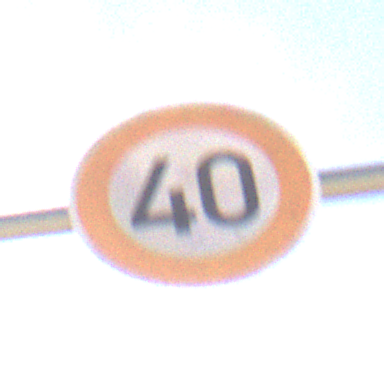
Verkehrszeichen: Geschwindigkeit40
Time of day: Midday
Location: Outdoor (Nature)
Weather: Clear
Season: NotSpecified
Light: Natural